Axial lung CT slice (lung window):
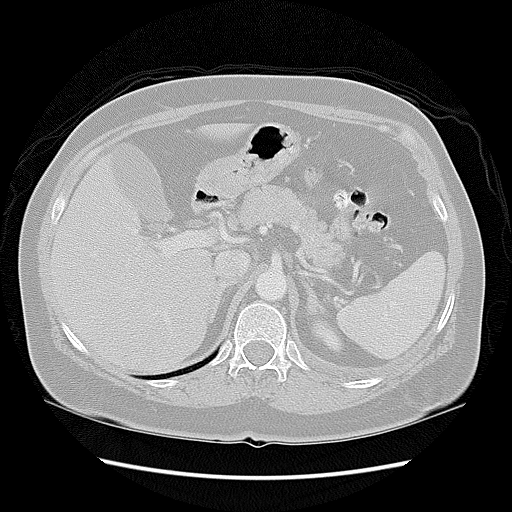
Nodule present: no